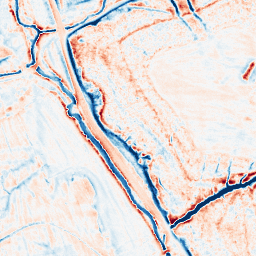
Category: edge_preserving
Decomposition family: anisotropic_diffusion
Decomposition parameters: iterations: 50
kappa: 50
gamma: 0.1
Upsampling method: sinc_blackman
Upsampling parameters: scale: 2
kernel_size: 8
Upsampling scale: 2